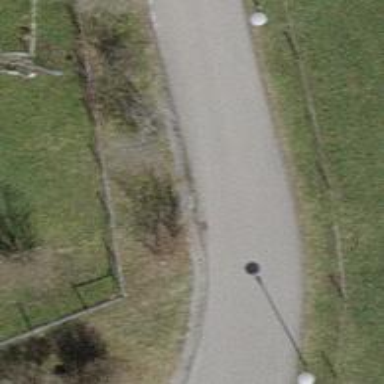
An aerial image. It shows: Driveway with paved surface.